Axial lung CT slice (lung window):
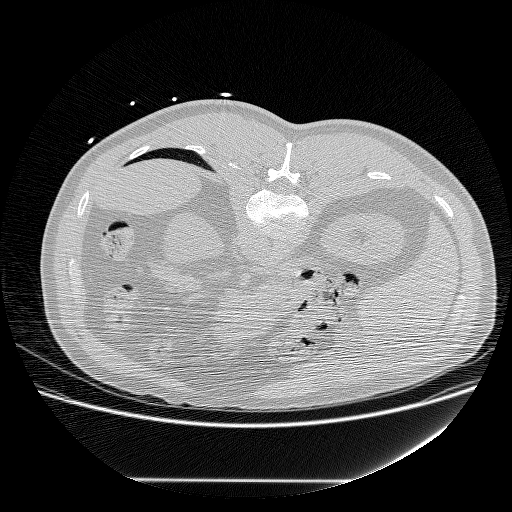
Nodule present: no